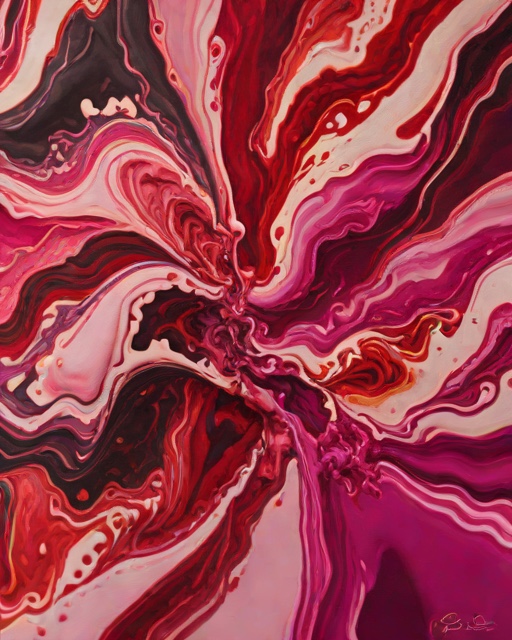
Category: Valentine